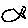
Label: fish